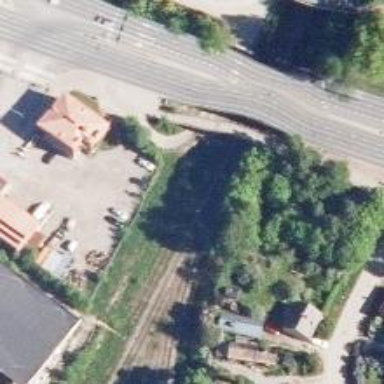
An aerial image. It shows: Railway yard in service.